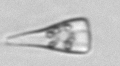
Label: Licmophora